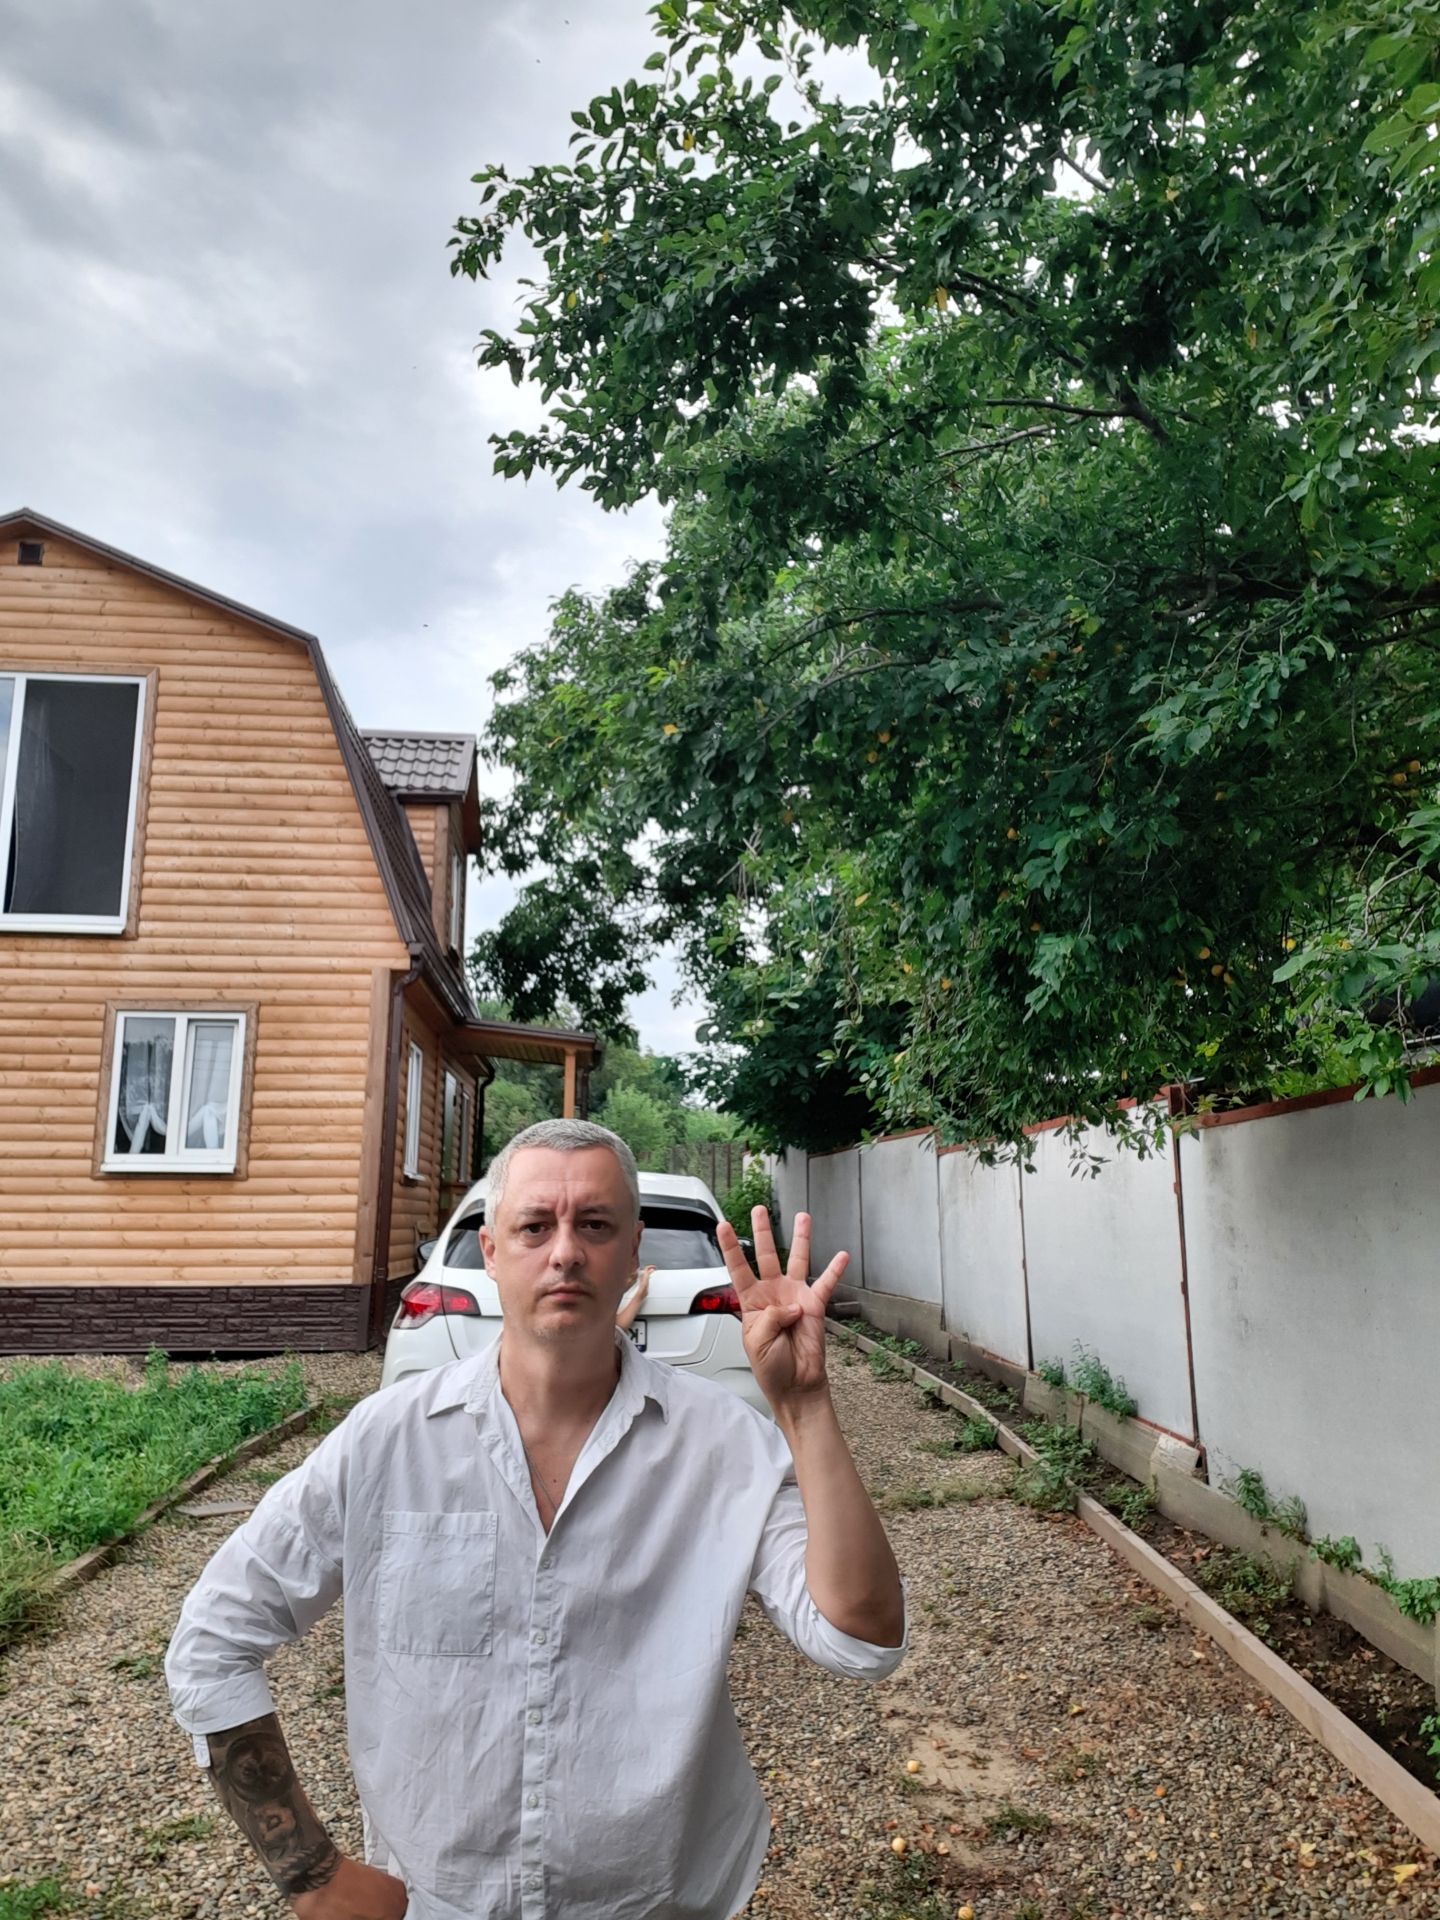
Label: clear